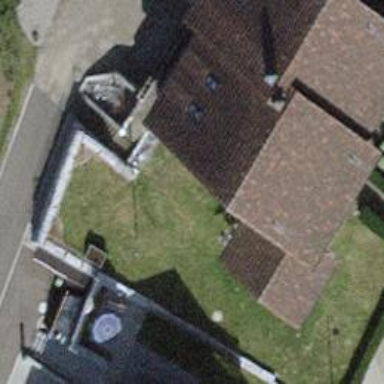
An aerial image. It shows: Building with gabled roof oriented across its structure.